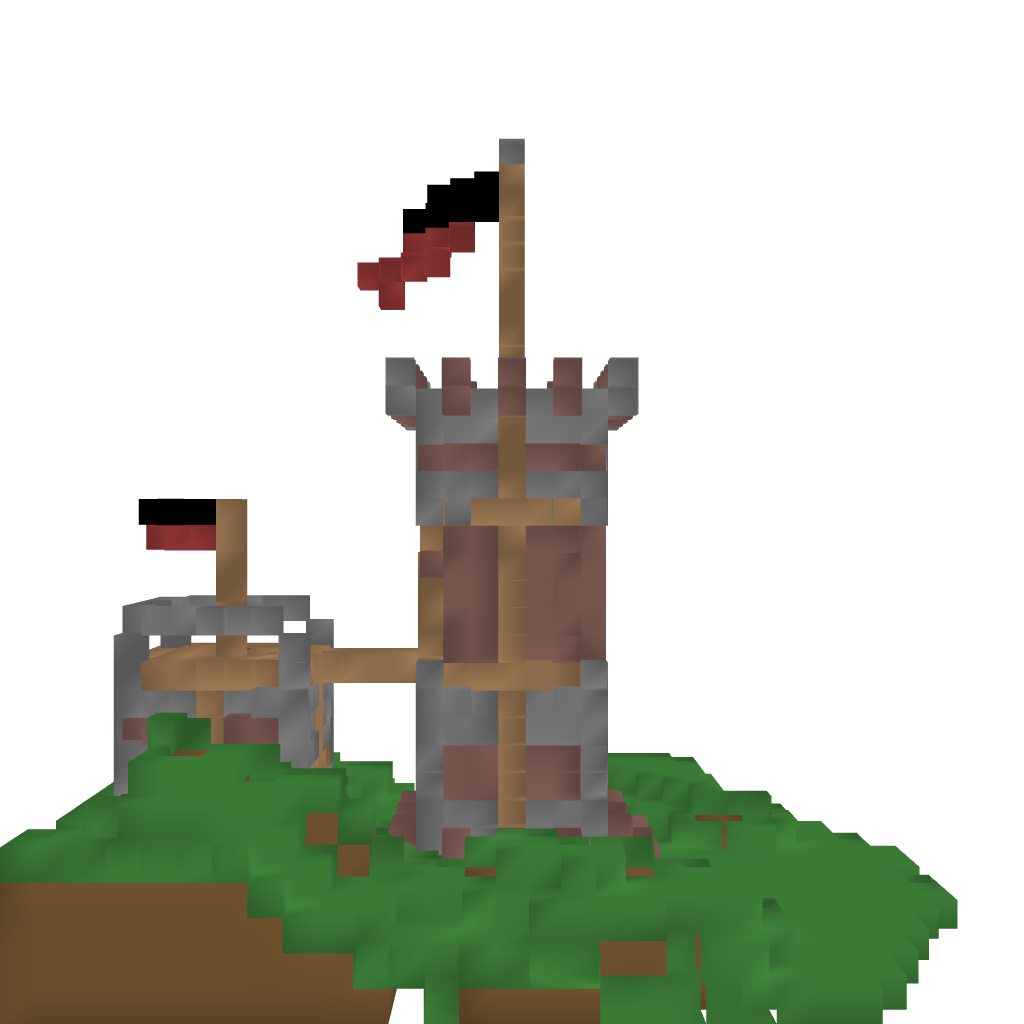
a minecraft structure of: Castle bad low quality